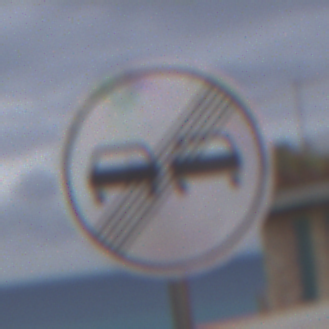
Verkehrszeichen: EndeUeberholverbot
Umgebung: Outdoor, Urban
Tageszeit: Midday
Wetter: Overcast
Licht: Natural
Jahreszeit: NotSpecified
Kontrast: LowContrast